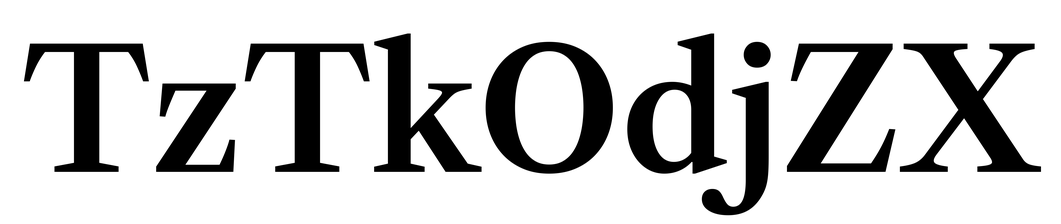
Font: LibreCaslonText_SemiBold